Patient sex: M
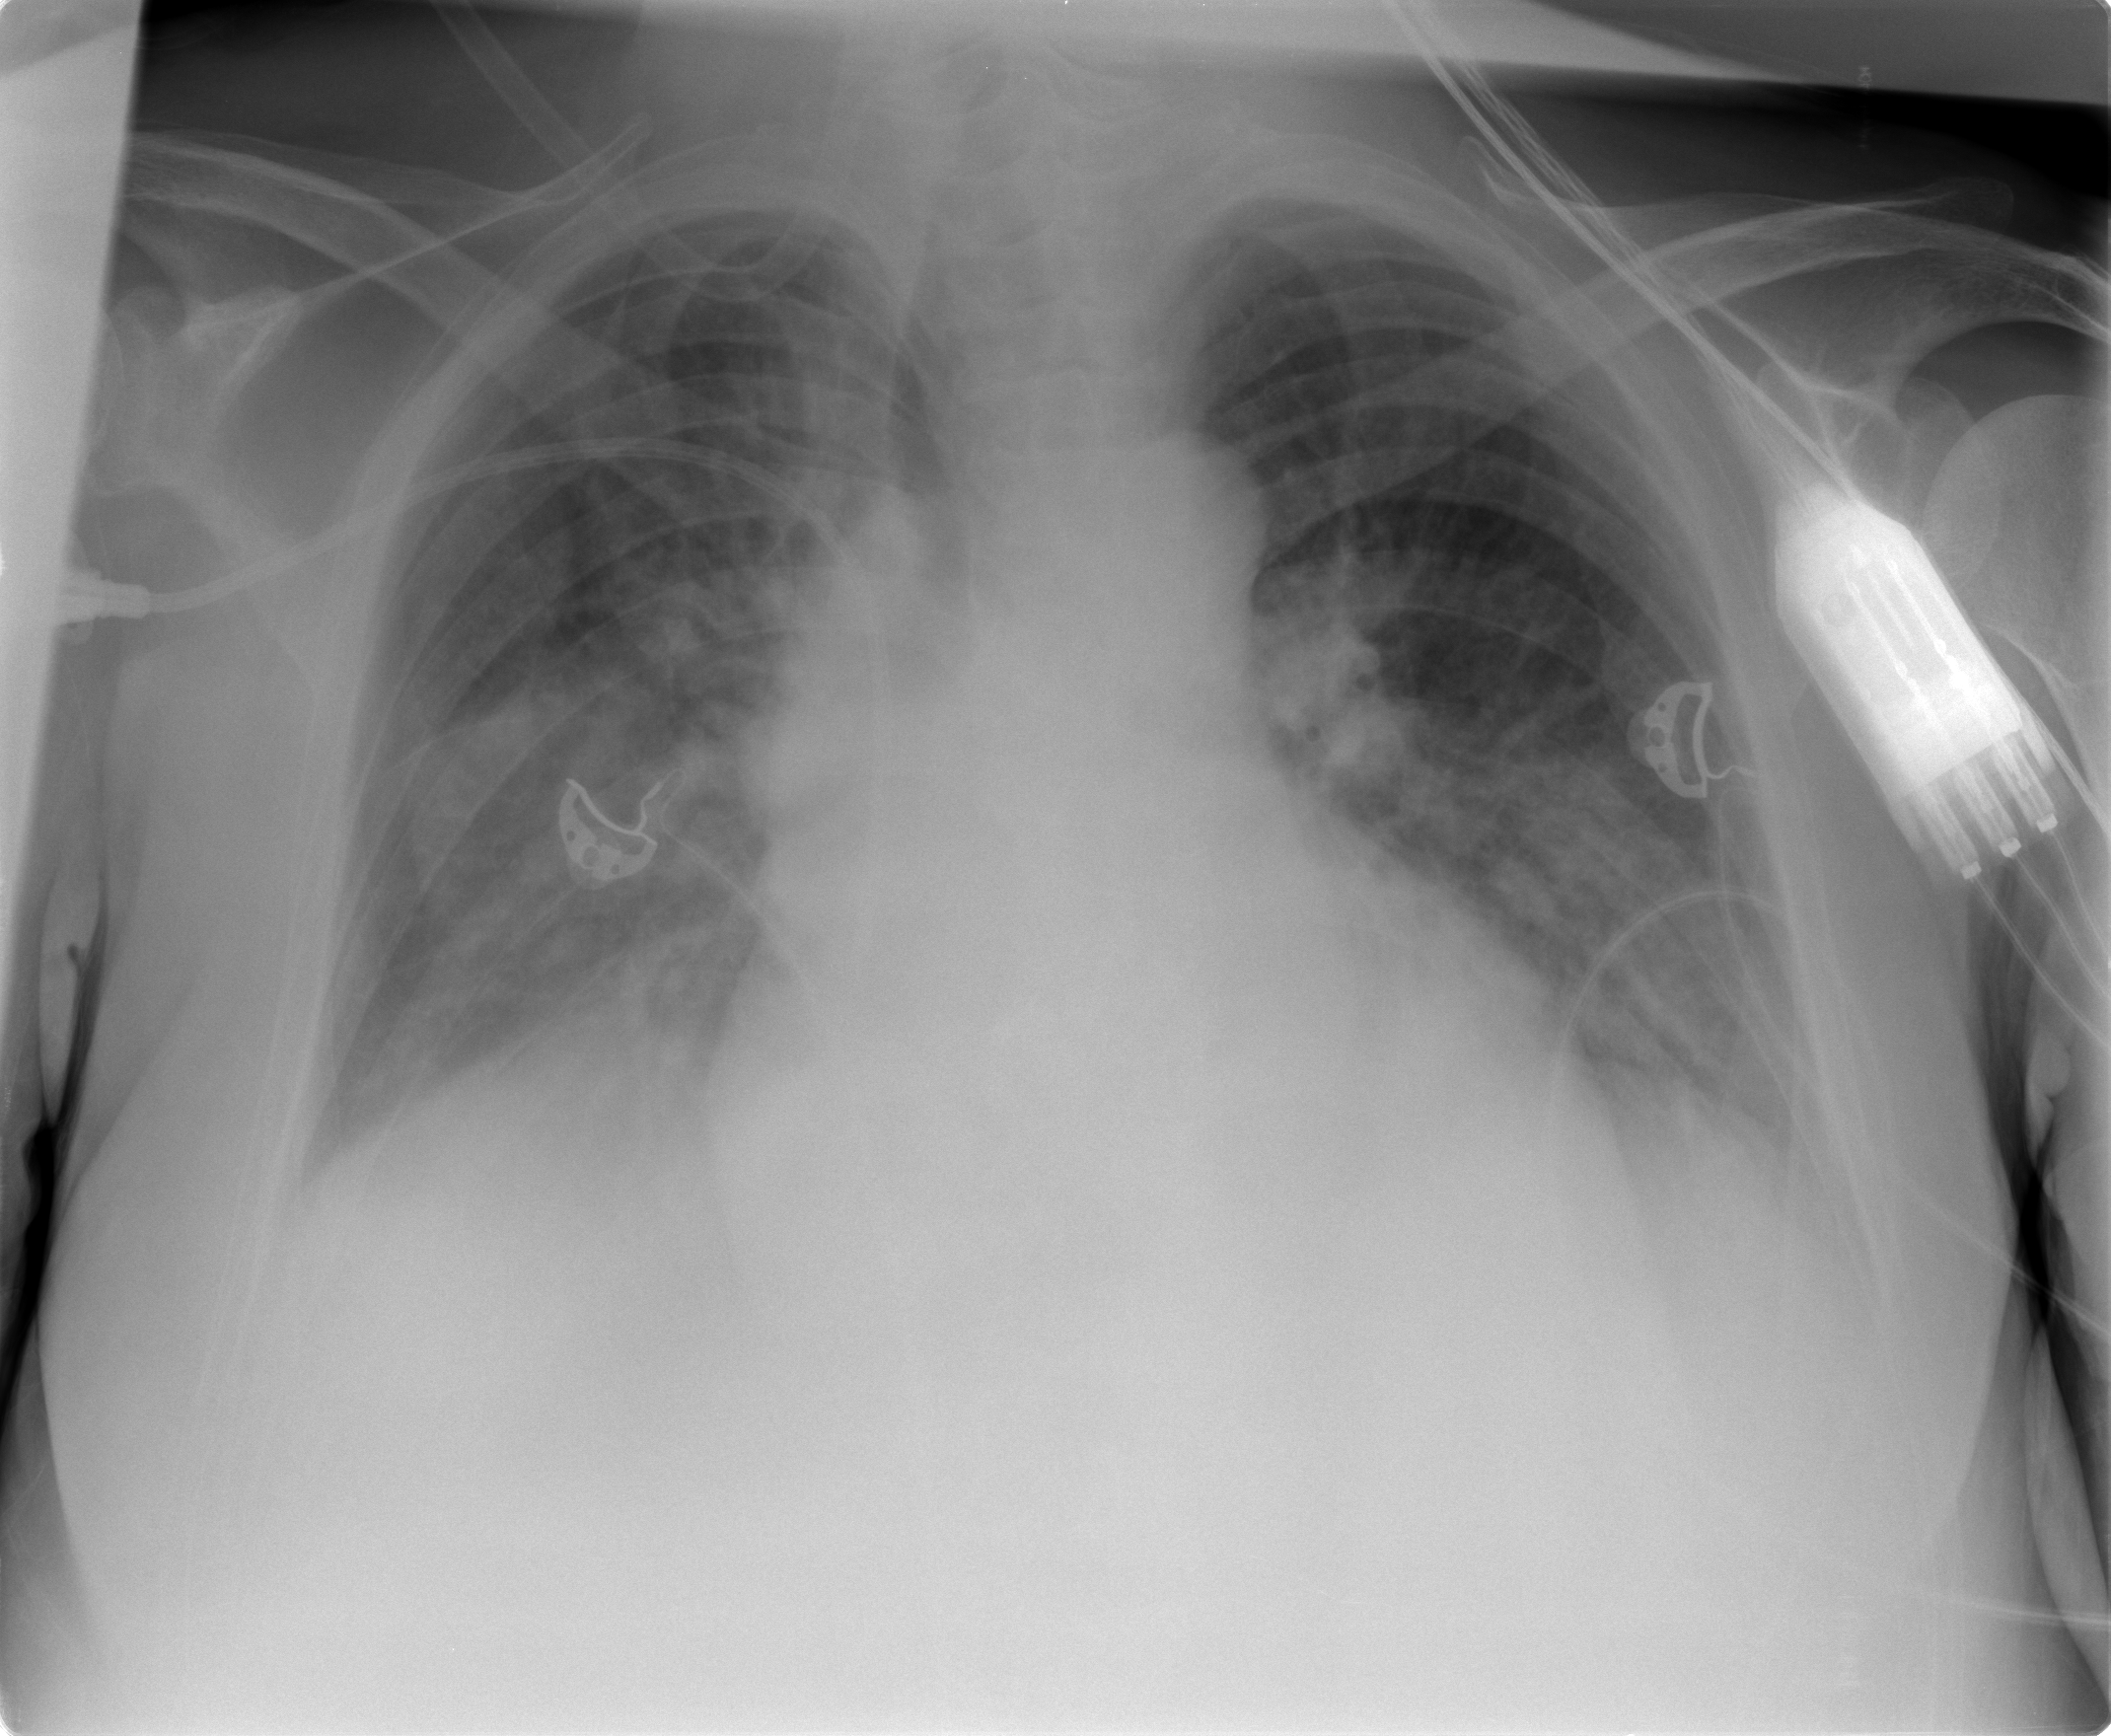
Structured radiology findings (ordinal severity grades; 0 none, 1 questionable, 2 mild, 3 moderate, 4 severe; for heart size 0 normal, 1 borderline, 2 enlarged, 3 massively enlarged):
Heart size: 2
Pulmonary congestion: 2
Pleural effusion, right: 1
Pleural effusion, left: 1
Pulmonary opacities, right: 1
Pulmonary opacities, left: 0
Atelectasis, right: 2
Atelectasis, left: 2